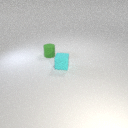
small cyan rubber cube to the right of small green rubber cylinder